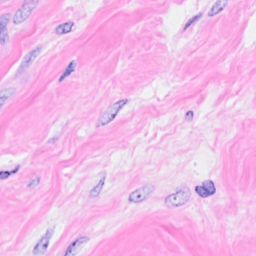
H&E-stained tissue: Breast